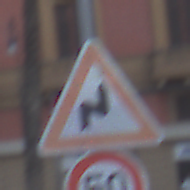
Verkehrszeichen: DoppelkurveRechts
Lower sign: Geschwindigkeit50
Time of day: SunriseSunset
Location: Outdoor (Urban)
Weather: PartlyCloudy
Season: NotSpecified
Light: Natural